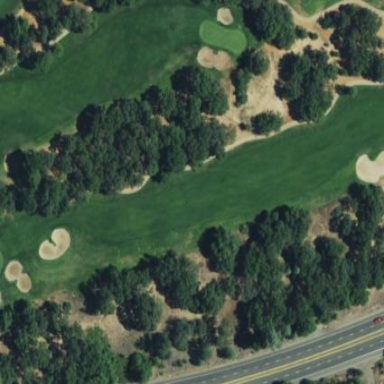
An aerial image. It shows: Grassy area designated as golf fairway.